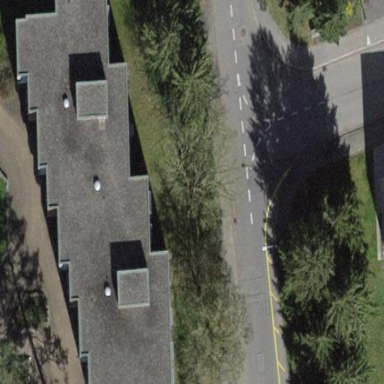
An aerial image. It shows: Building with flat roof.